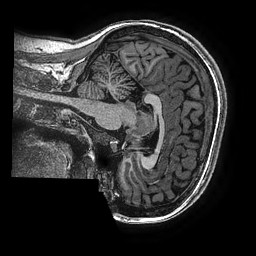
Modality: T1w
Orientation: sagittal
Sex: female
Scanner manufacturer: ge
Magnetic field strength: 3 T
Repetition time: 0.00766 s
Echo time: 0.003476 s